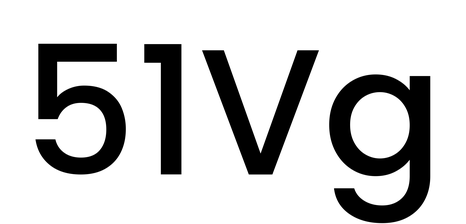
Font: Poppins-Medium